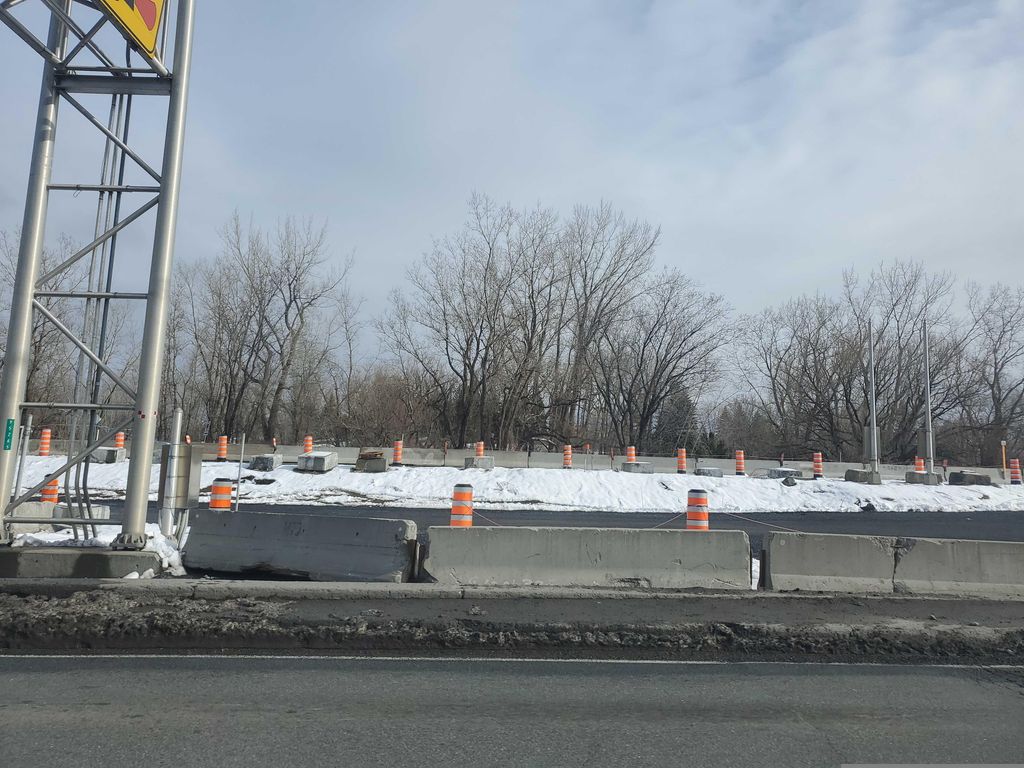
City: montreal